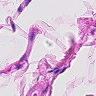
Metastatic tissue present: no